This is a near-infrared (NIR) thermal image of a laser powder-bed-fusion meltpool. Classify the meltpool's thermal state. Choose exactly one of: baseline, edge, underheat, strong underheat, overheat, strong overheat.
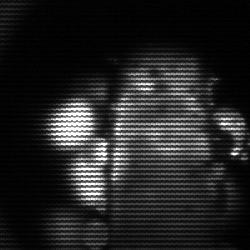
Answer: strong underheat